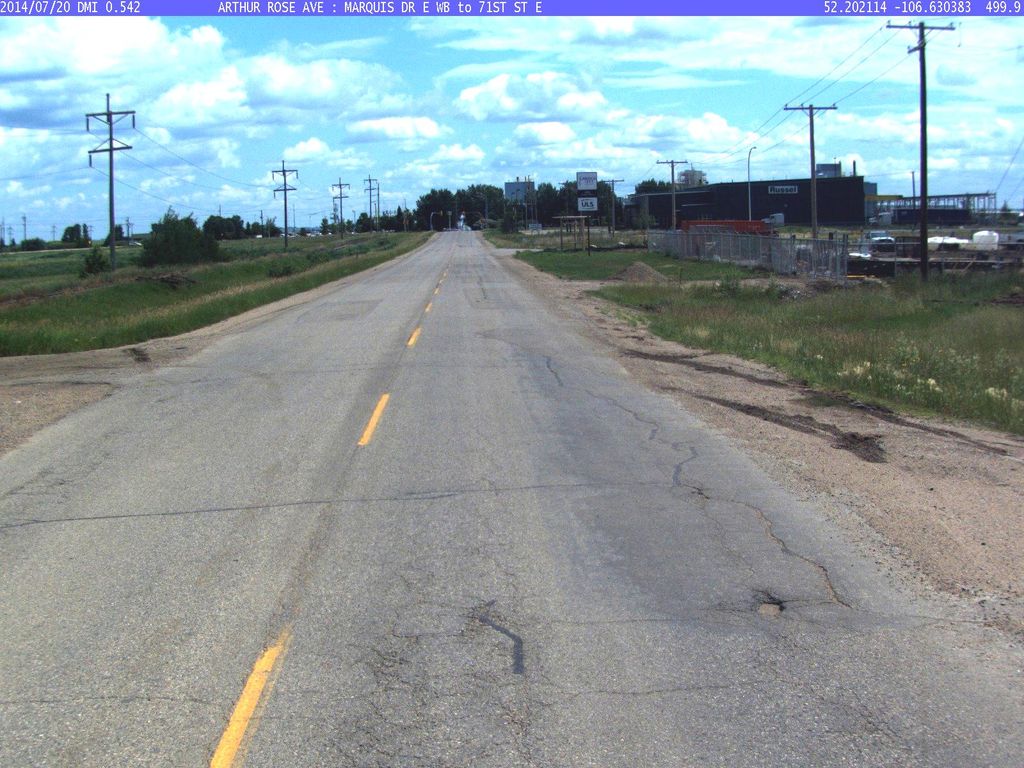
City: saskatoon